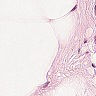
Metastatic tissue present: no